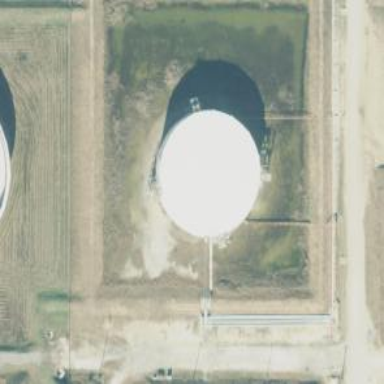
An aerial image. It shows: Storage tank building.